Interaction volume radius: 5 \u00c5
Interaction volume height: 20 \u00c5
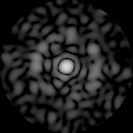
Disorder parameter: 0.8464